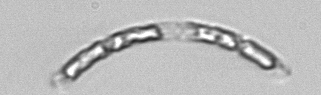
Label: Guinardia_striata